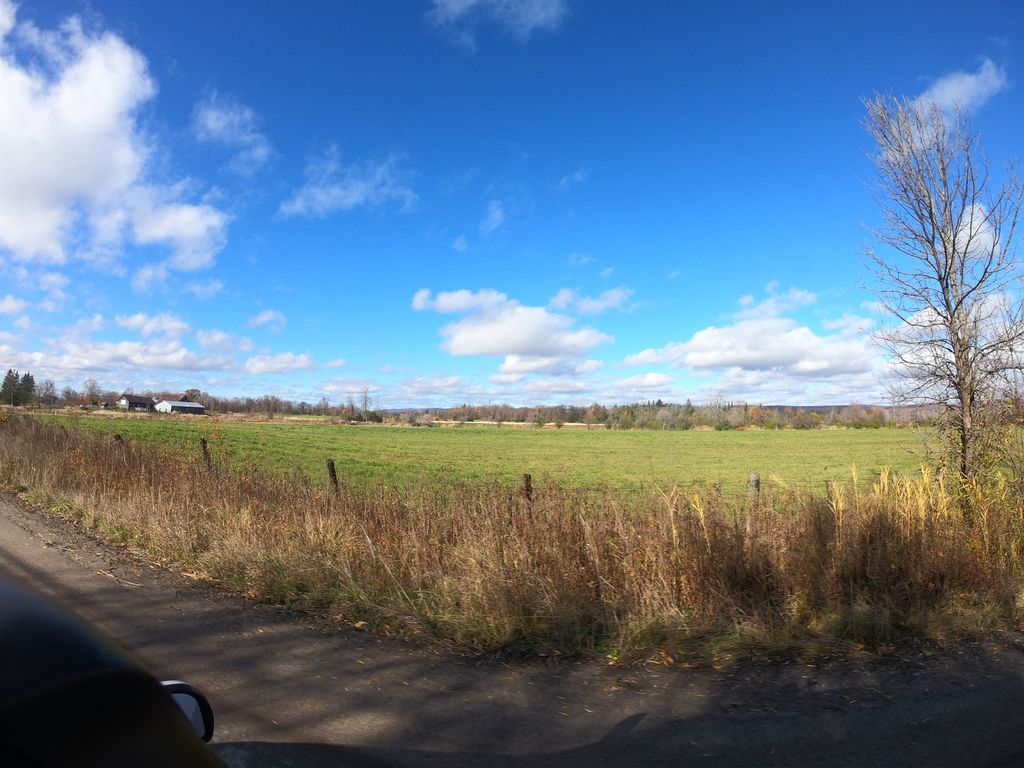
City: ottawa-gatineau